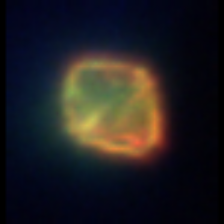
Taxon: Gymnodinium
Group: Dinoflagellates